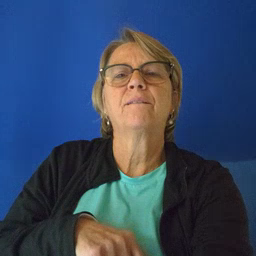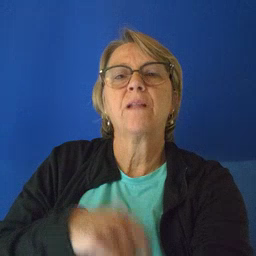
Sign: if